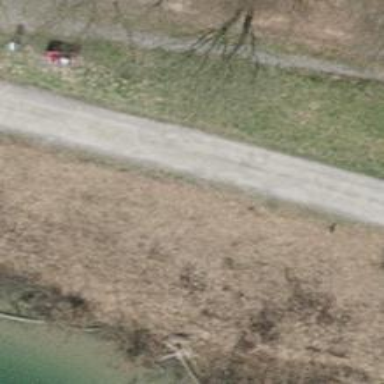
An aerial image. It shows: Compacted track road with grade3 tracktype.